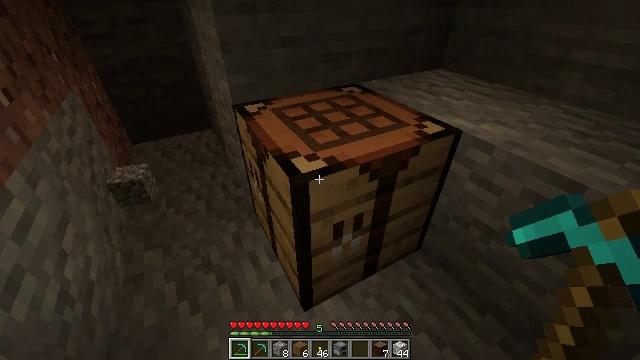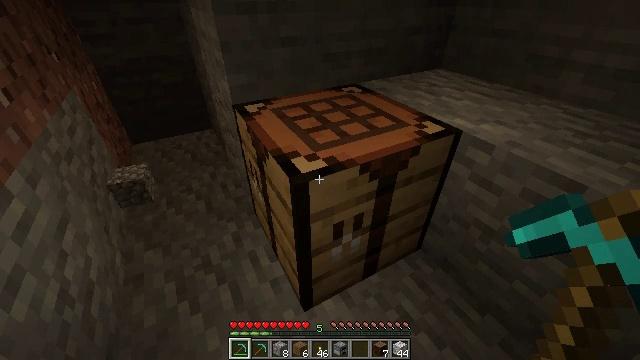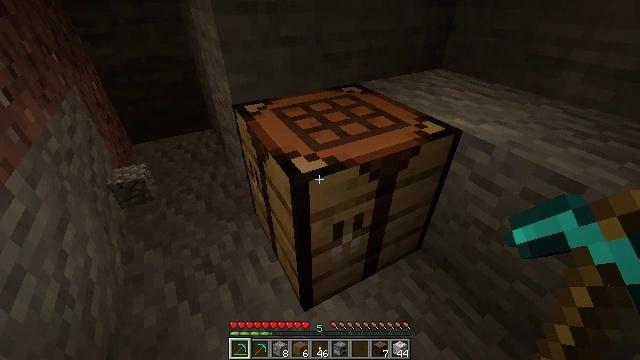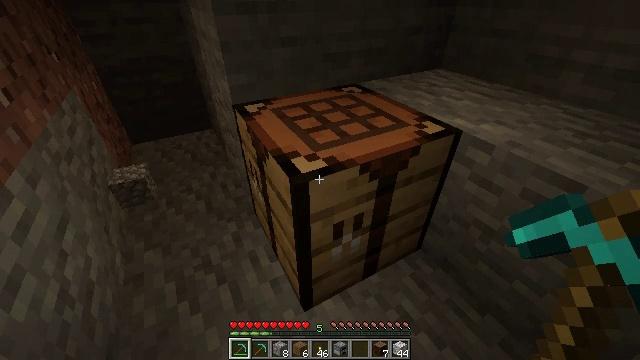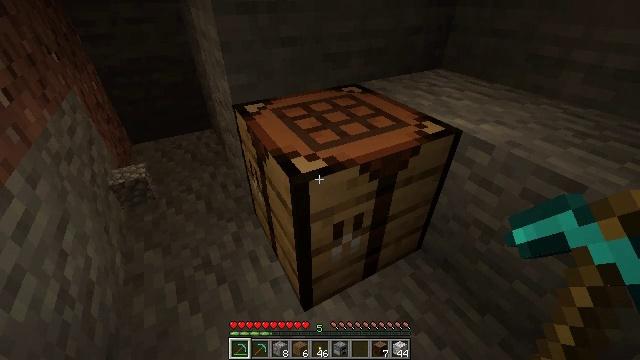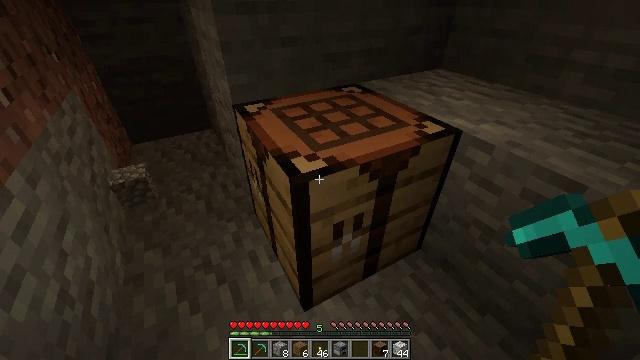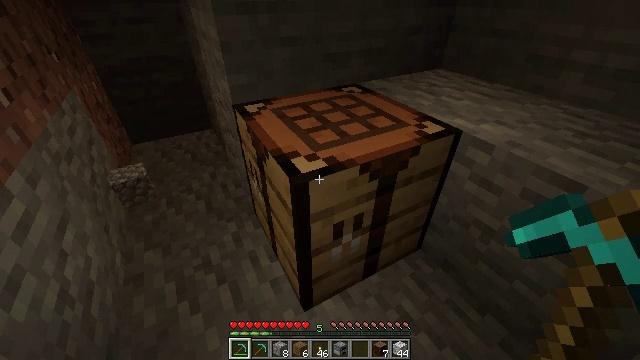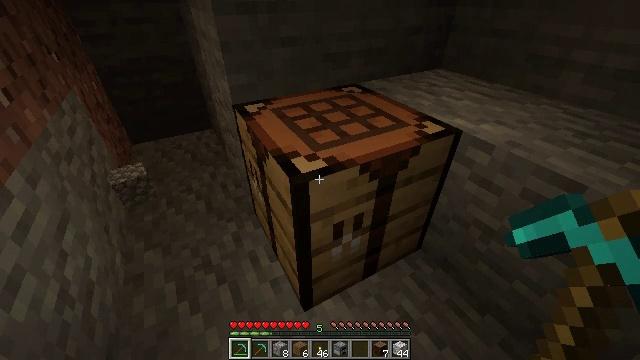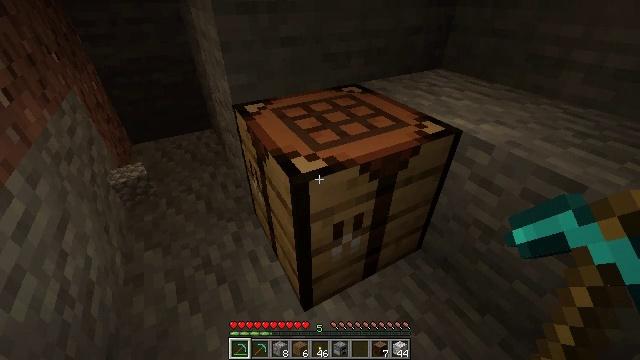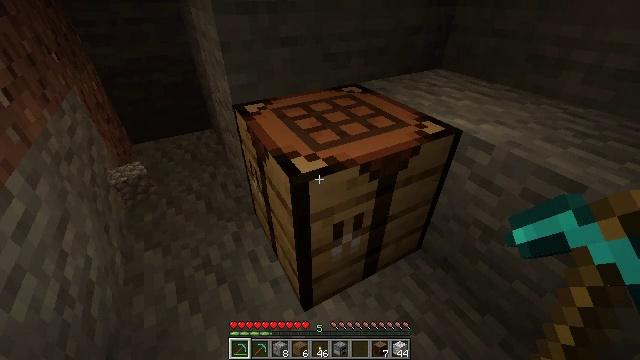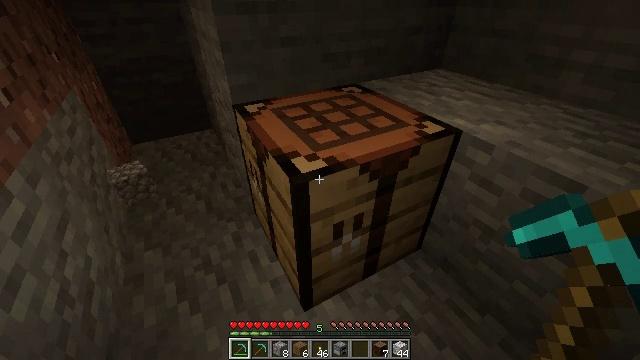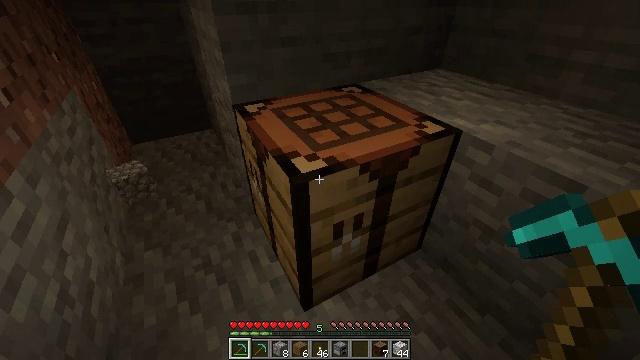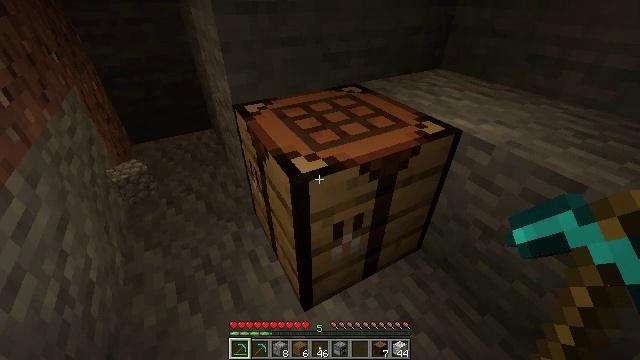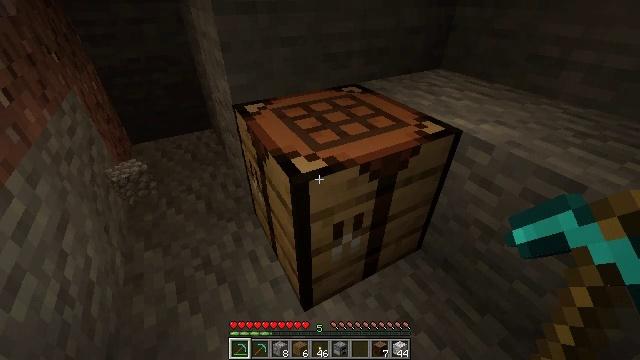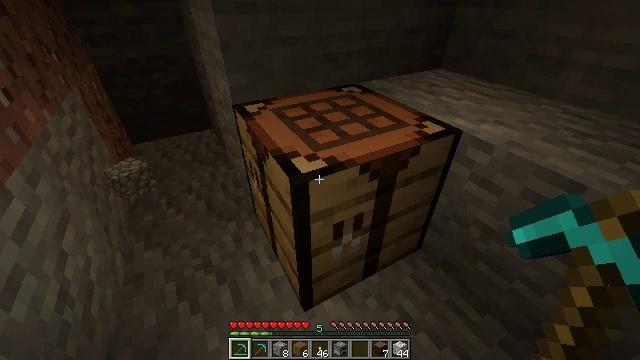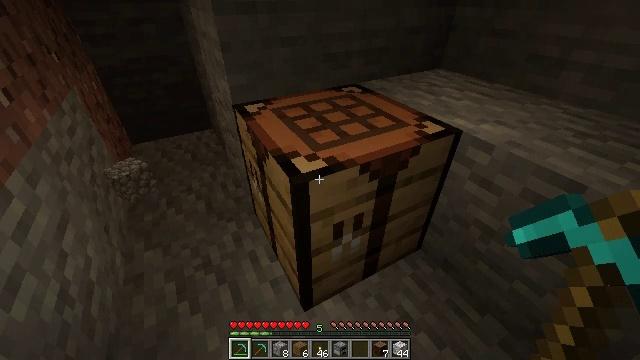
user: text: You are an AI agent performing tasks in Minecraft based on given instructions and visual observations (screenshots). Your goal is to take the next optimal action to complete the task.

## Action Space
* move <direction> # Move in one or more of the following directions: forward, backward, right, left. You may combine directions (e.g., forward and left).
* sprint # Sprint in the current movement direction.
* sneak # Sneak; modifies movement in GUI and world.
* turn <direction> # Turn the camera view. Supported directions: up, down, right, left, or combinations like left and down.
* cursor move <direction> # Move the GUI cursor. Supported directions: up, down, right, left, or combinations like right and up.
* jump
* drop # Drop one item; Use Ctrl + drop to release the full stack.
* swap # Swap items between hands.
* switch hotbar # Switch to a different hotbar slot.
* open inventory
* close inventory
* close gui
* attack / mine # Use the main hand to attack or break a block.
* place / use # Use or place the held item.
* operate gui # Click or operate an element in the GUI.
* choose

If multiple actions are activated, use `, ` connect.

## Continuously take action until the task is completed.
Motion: motion action
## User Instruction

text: Left click on the crafting table
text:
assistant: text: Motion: no_op
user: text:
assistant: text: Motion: no_op
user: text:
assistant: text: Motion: no_op
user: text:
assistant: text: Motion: no_op
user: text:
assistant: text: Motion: no_op
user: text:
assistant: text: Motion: no_op
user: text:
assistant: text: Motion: no_op
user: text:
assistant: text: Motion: no_op
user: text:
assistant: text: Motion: no_op
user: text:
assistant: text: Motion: no_op
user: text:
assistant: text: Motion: no_op
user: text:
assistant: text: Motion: no_op
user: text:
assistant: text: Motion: no_op
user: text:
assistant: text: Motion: no_op
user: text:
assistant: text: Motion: no_op
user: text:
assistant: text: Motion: no_op
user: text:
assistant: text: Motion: no_op
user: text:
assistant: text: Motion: no_op
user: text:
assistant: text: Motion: no_op
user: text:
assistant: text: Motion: no_op
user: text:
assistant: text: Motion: no_op
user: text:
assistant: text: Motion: no_op
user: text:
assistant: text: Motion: no_op
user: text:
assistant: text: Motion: no_op
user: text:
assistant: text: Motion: no_op
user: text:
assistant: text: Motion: no_op
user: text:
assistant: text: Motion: no_op
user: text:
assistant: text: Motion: no_op
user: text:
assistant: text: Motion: no_op
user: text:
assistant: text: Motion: no_op